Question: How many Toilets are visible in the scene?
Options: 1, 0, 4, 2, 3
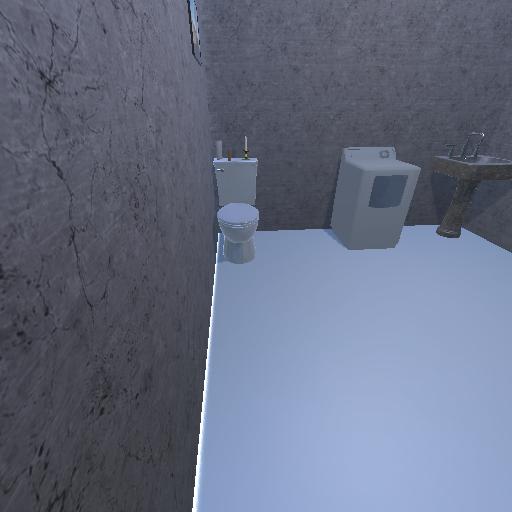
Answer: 1